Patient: sex M, age 50
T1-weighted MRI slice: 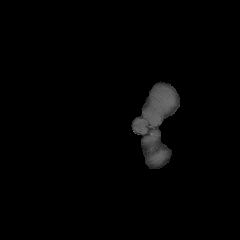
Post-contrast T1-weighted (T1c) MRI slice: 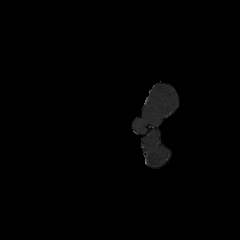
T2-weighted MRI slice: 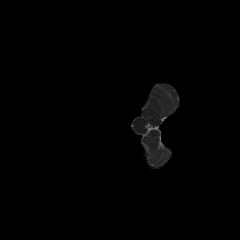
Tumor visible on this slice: no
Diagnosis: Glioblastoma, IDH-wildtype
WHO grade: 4